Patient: sex M, age 48
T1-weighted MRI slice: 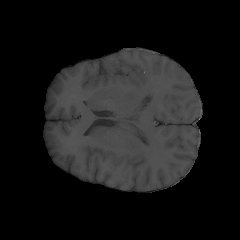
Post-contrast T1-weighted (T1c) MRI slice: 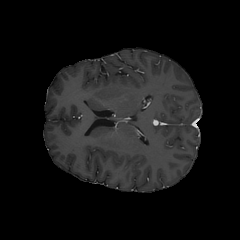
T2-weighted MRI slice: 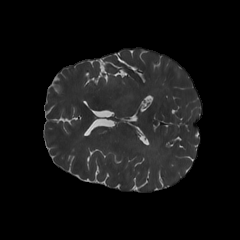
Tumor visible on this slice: no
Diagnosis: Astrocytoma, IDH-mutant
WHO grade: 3